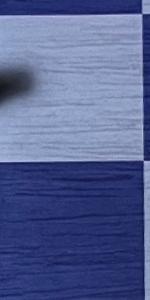
Label: Empty